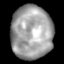
Tissue: lung
Cell type: T cells
Senescence score: 0.2341
Nuclear area (px): 2162
Mean DAPI intensity: 160.692